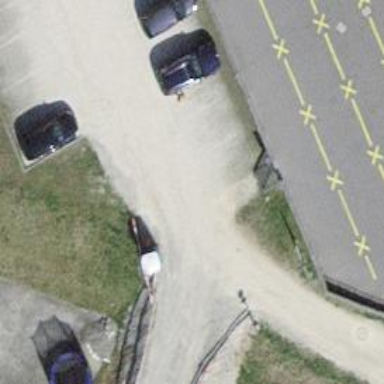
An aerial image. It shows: Road with steps.